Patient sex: M
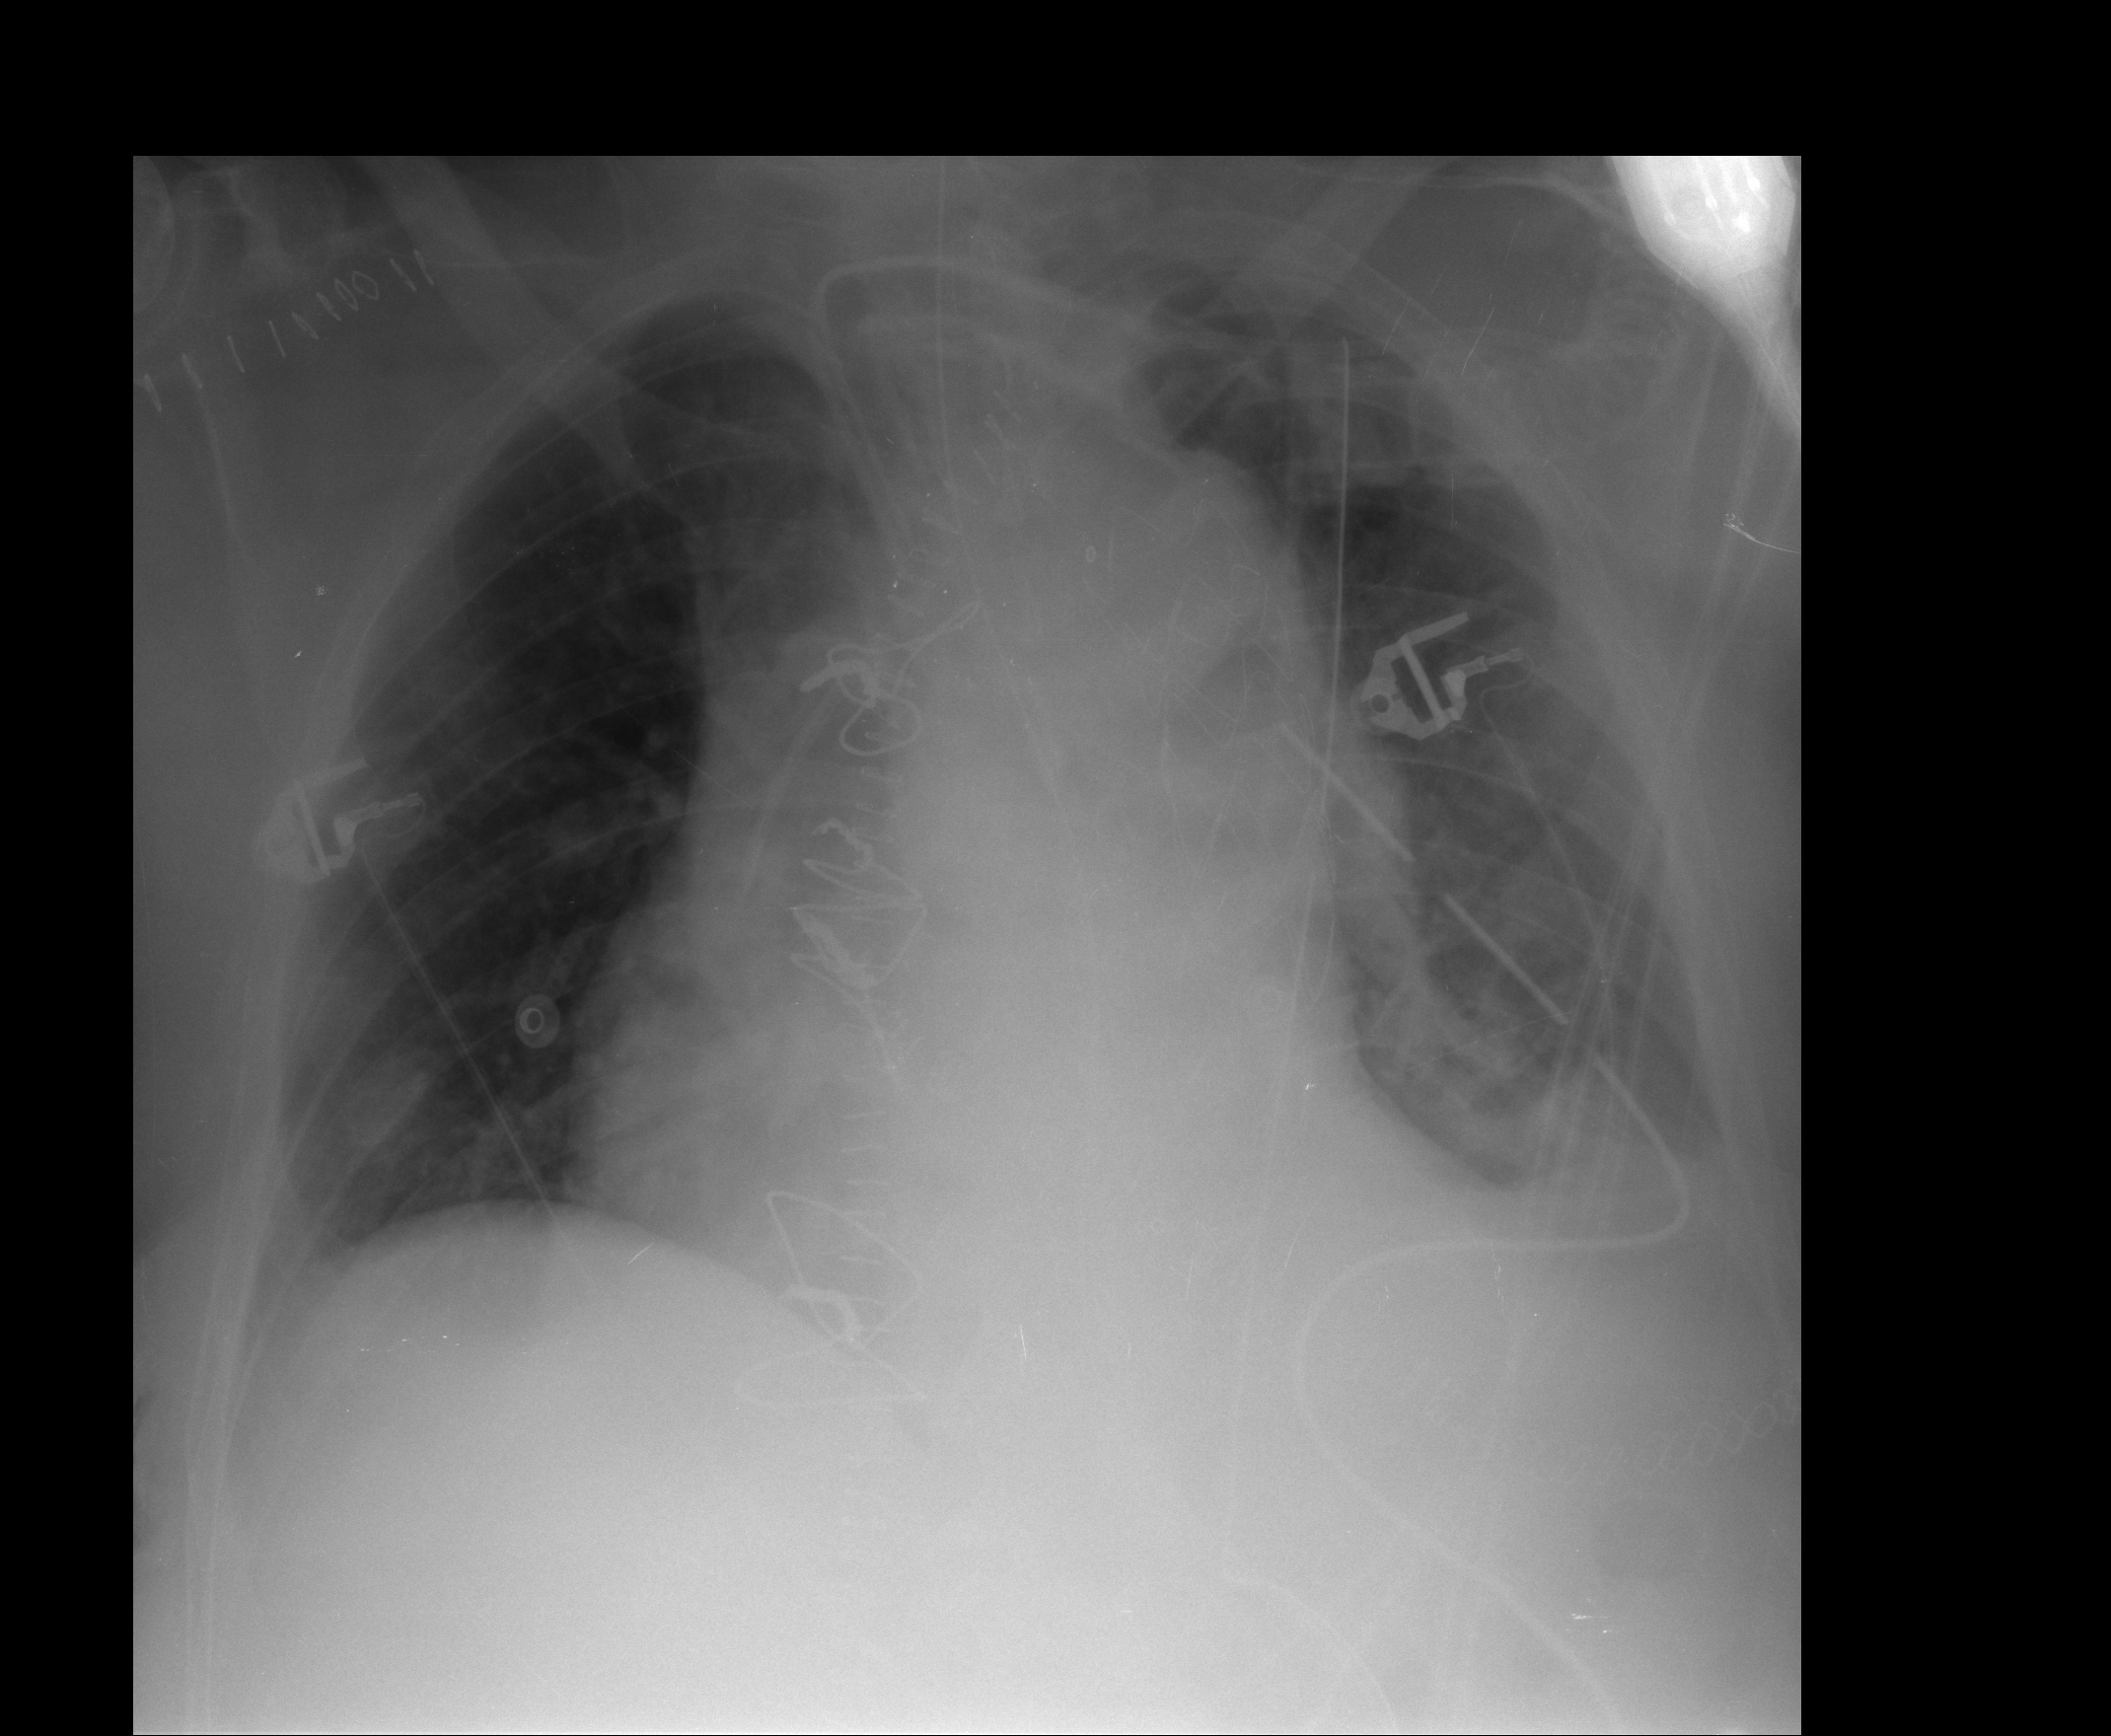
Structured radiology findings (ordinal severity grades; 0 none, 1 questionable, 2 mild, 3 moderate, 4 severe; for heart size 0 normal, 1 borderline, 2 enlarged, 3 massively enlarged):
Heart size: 2
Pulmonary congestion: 2
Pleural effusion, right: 0
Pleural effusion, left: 3
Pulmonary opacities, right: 0
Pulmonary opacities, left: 2
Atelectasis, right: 1
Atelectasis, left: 2